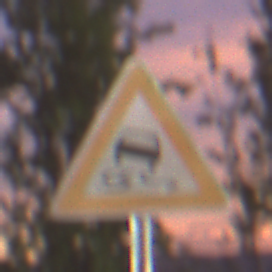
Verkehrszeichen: SchleuderOderRutschgefahr
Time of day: SunriseSunset
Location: Outdoor (Urban)
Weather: PartlyCloudy
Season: NotSpecified
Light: Artificial